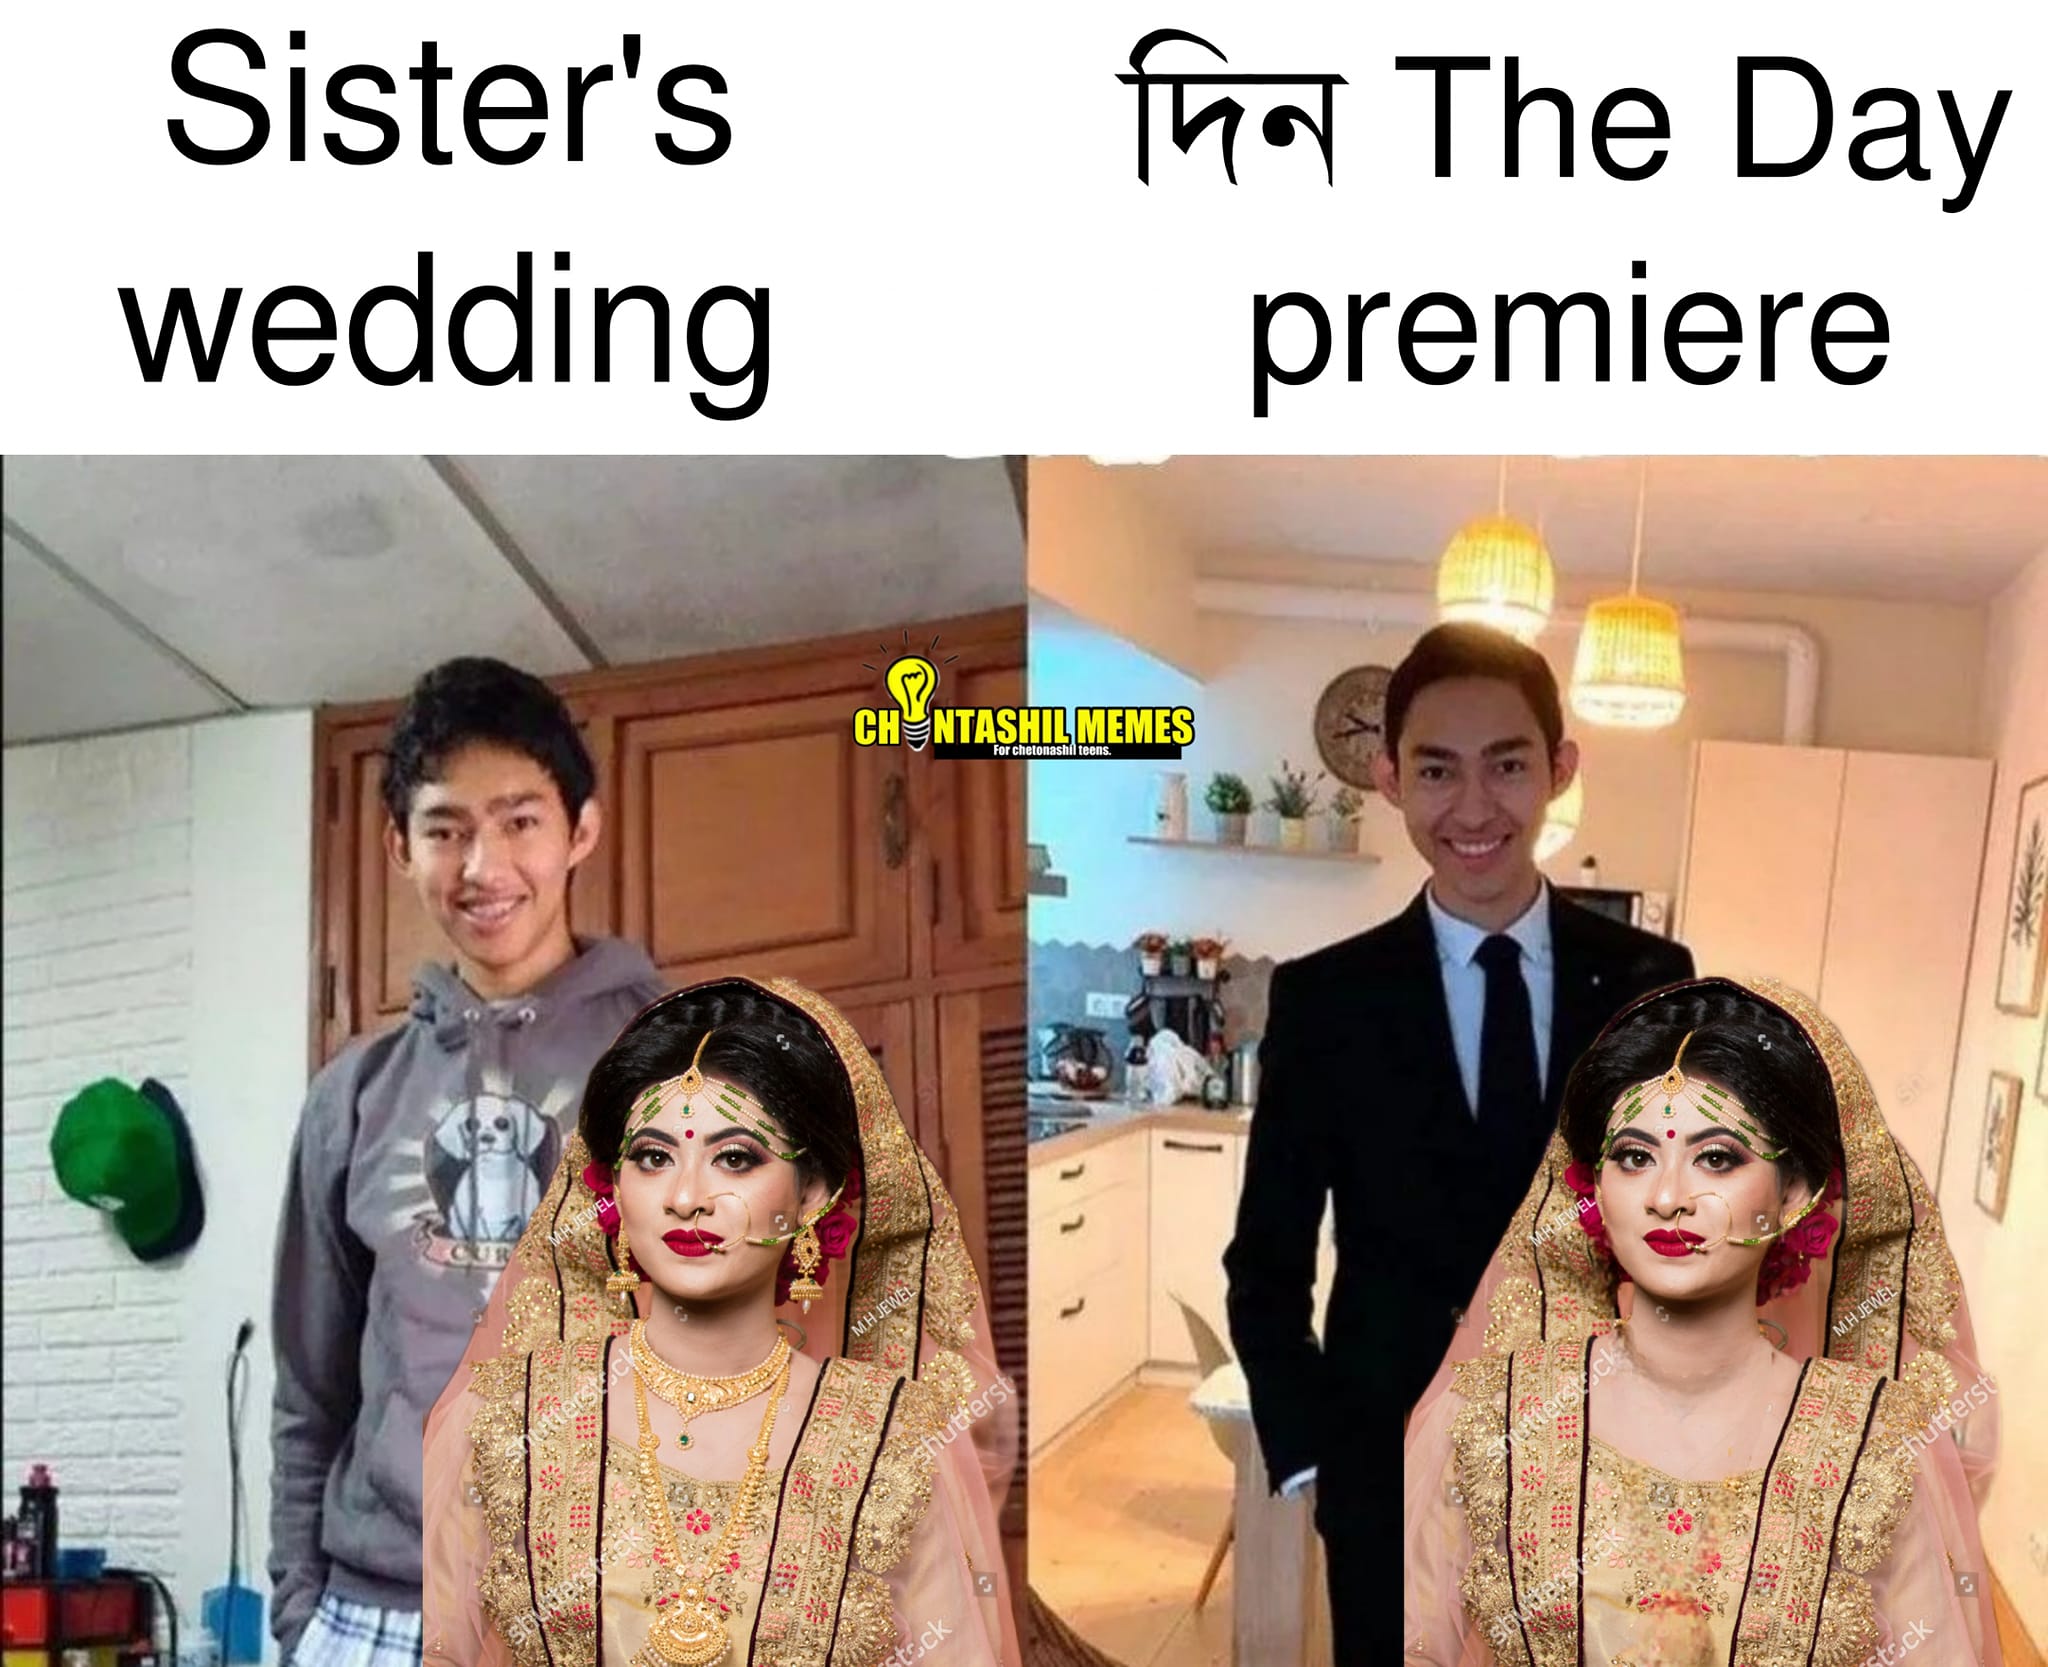
Caption: Sister's wedding    দিন The Day premiere
Label: non-hate